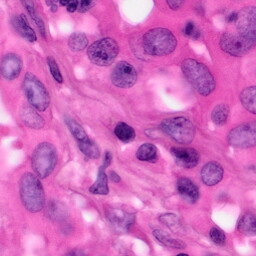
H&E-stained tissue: Pancreatic